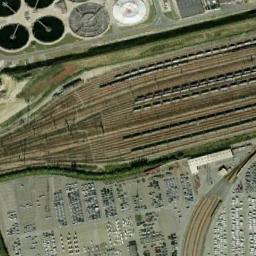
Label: railway_station